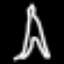
Label: The Eiffel Tower